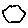
Label: hexagon